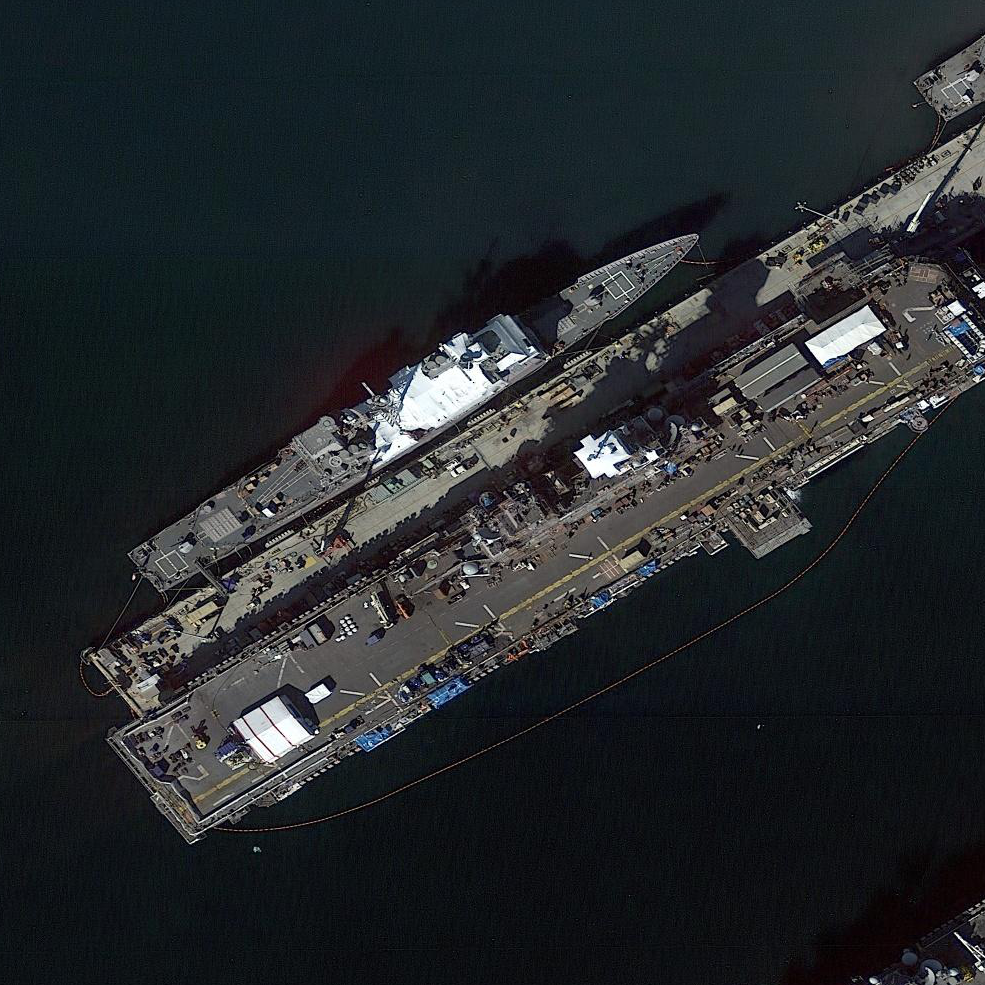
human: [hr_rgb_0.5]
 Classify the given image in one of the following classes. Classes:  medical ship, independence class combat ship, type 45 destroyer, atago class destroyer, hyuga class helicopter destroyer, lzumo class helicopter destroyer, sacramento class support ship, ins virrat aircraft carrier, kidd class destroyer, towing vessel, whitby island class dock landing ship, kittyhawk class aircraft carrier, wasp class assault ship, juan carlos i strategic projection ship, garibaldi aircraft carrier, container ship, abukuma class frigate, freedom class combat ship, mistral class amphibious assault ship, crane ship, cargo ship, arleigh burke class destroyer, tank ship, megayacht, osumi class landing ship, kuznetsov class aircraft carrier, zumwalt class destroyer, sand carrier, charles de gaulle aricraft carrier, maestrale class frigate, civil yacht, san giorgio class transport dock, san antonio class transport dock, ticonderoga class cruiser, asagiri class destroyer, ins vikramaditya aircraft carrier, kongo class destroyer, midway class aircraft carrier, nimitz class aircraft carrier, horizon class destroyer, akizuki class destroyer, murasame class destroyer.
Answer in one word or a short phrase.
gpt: Wasp class assault ship